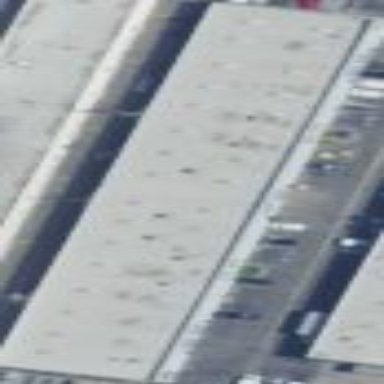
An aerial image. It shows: Industrial building.